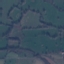
Land use / land cover class: Pasture